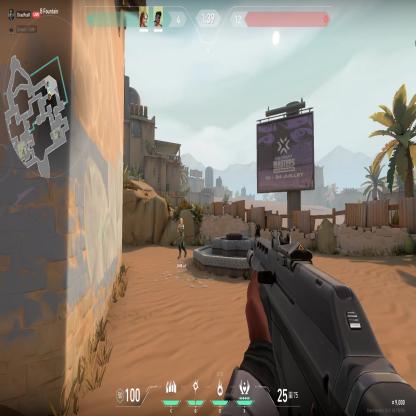
Label: teammate